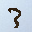
Label: 3